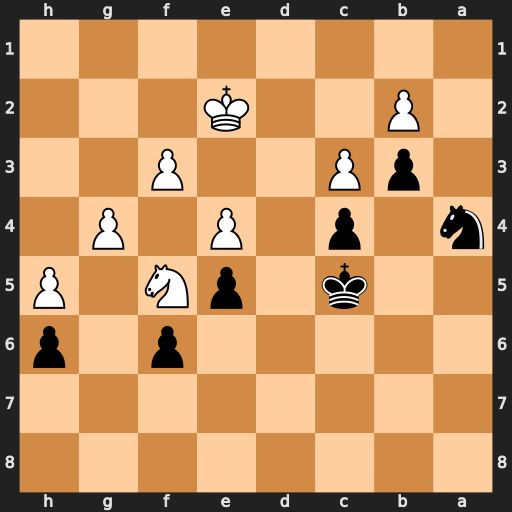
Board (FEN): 8/8/5p1p/2k1pN1P/n1p1P1P1/1pP2P2/1P2K3/8
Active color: b
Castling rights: -
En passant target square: -
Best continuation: Nxc3+ Kd2 Na4 Kc1 c3 bxc3 Nxc3 Nxh6 Kb4 Nf5 Ka3